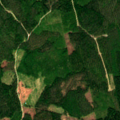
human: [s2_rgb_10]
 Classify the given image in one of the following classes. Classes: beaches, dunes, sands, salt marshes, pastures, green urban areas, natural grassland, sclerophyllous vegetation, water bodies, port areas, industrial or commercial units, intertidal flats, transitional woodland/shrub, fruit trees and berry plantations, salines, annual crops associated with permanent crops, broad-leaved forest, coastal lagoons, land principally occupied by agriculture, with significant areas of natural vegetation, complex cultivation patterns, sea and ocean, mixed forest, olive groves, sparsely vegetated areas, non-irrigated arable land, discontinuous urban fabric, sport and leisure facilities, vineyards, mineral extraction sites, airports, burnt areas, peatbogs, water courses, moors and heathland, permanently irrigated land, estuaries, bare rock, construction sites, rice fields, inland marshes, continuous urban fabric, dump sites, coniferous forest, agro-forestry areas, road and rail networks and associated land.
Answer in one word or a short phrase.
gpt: coniferous forest, mixed forest